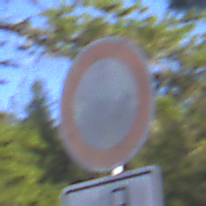
Verkehrszeichen: VerbotFahrzeugeAllerArt
Zusatzzeichen unten: MehrspurigeFahrzeugeFrei8
Umgebung: Outdoor, Nature
Tageszeit: MorningAfternoon
Wetter: Clear
Licht: Natural
Jahreszeit: Winter
Kontrast: HighContrast